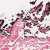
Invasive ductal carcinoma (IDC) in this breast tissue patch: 0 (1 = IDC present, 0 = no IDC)